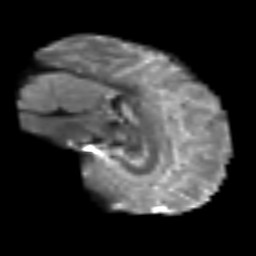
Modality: T2w
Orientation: sagittal
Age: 49
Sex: female
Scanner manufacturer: siemens
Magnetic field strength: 3 T
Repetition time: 6.1 s
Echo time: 0.101 s